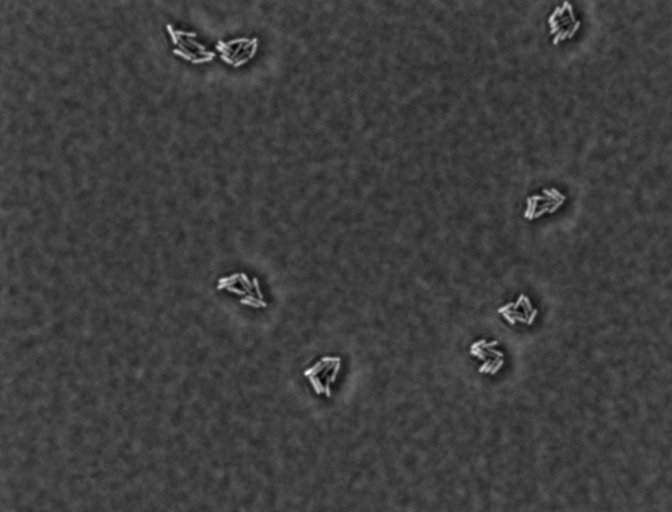
Salmonella enterica Enteritidis